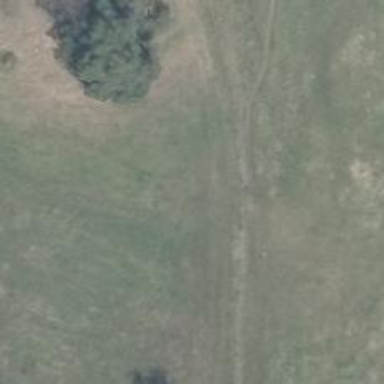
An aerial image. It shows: Track with grade 5 tracktype.